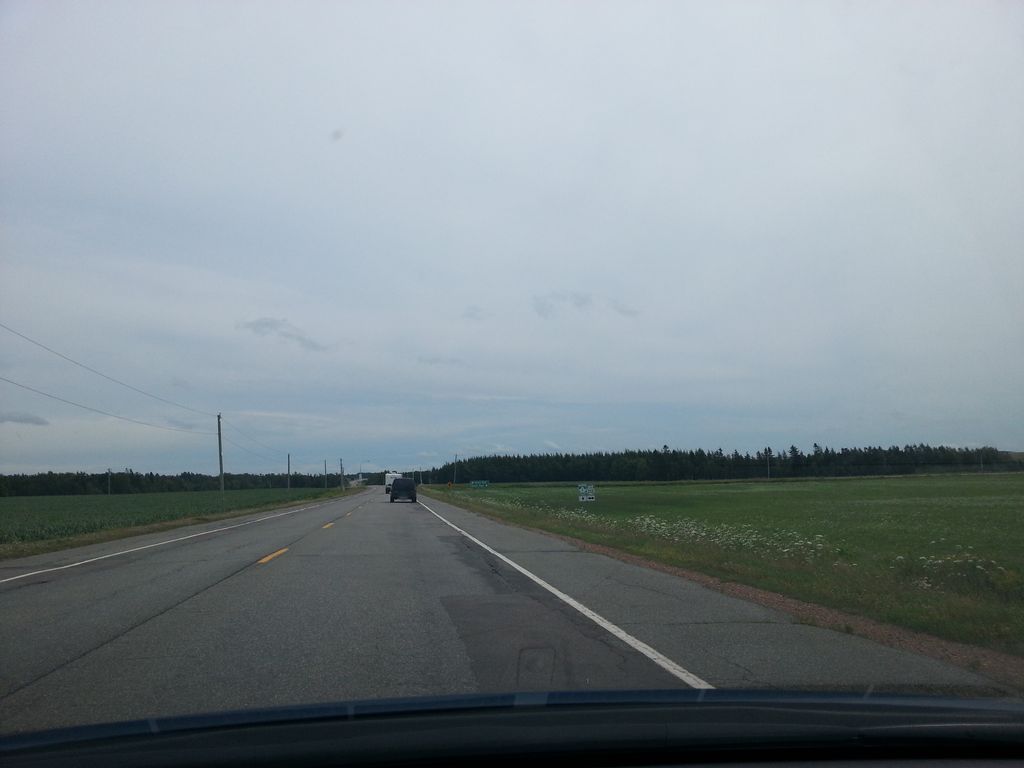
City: charlottetown